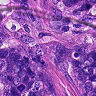
Metastatic tissue present: yes